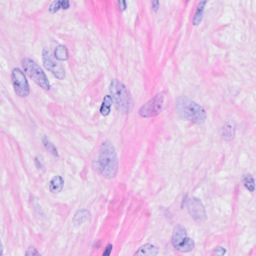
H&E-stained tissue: Breast